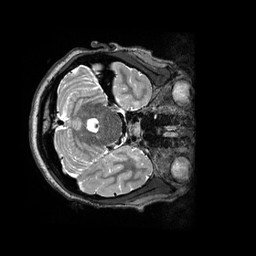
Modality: T2w
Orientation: axial
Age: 14
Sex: female
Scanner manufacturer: siemens
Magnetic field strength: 3 T
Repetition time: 3.2 s
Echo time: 0.564 s